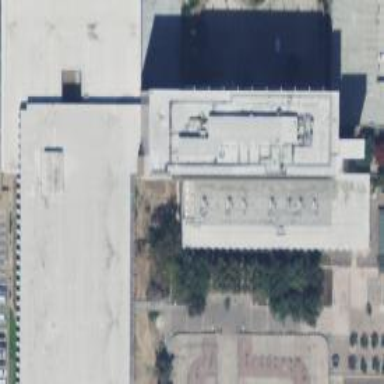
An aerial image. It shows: Office building serving as courthouse.